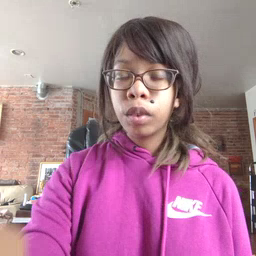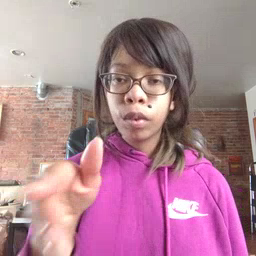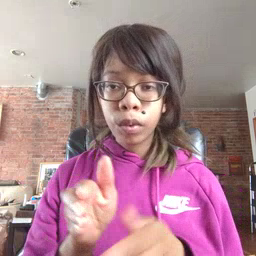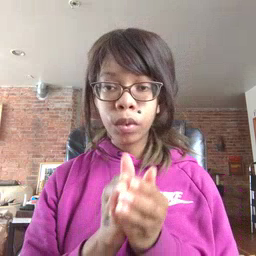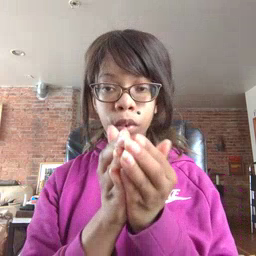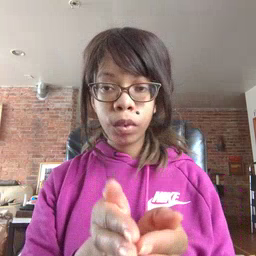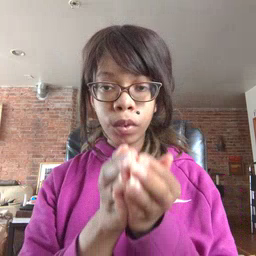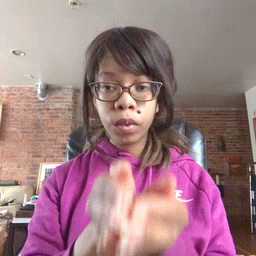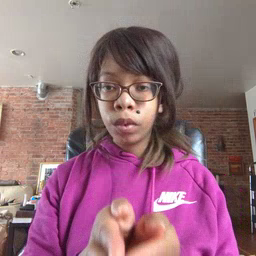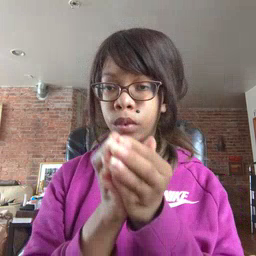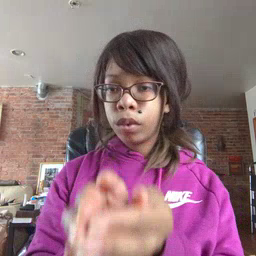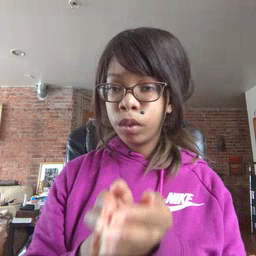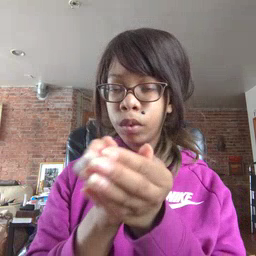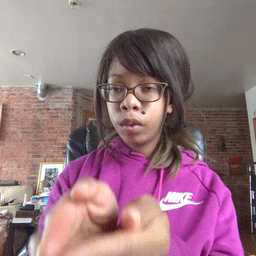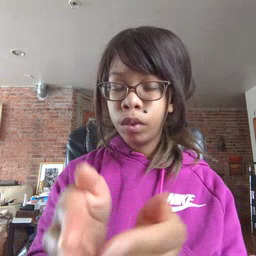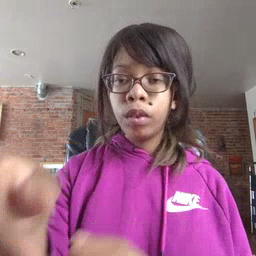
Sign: boat